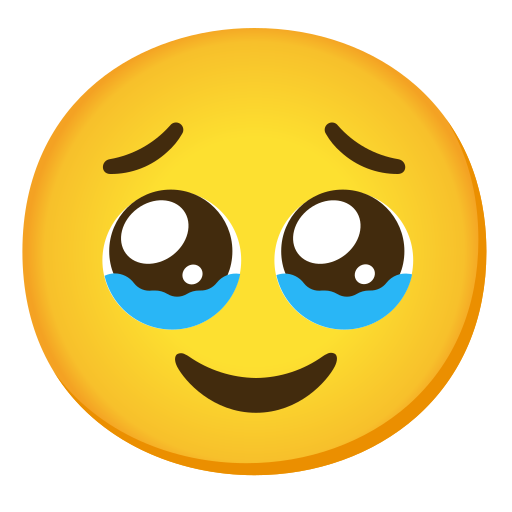
Emoji: 🥹